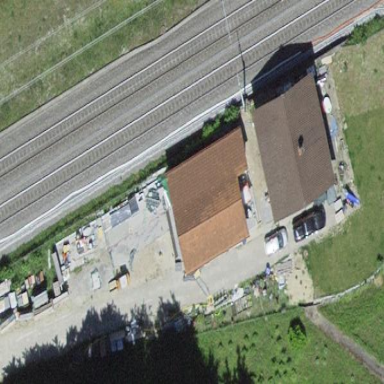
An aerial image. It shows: Barn.